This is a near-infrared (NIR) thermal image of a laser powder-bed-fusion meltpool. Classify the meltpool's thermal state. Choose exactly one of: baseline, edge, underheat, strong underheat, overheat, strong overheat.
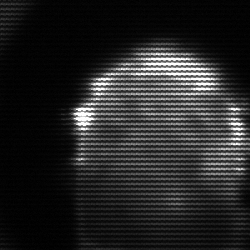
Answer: baseline